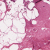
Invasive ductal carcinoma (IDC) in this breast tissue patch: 0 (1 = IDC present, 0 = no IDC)